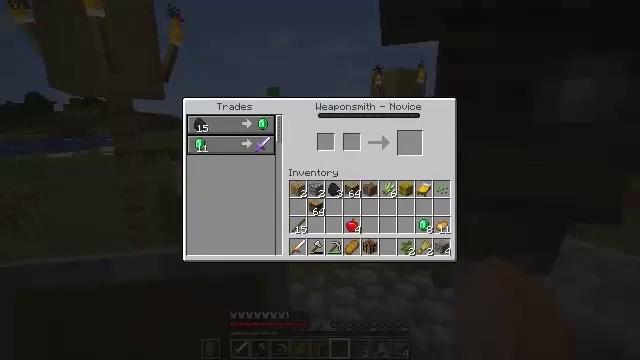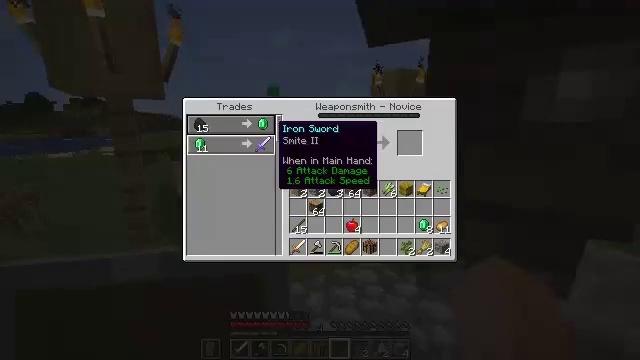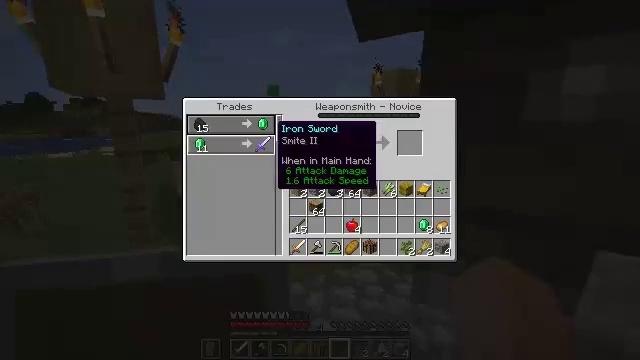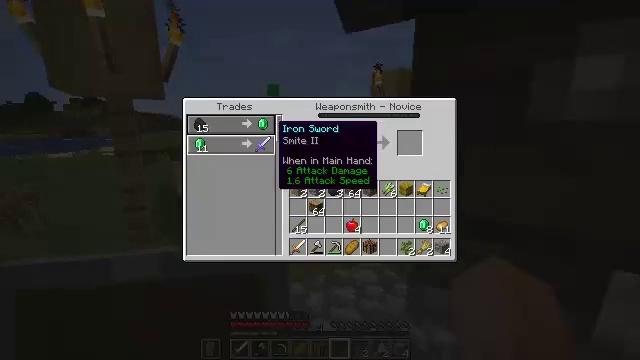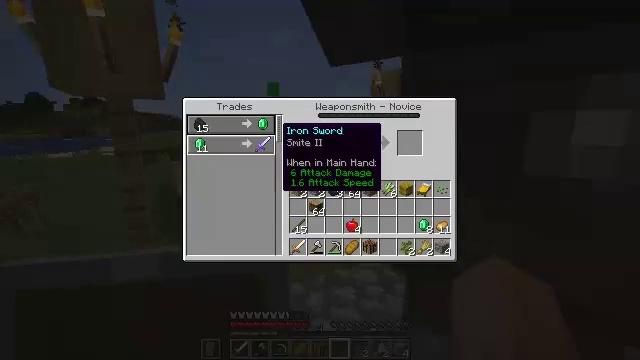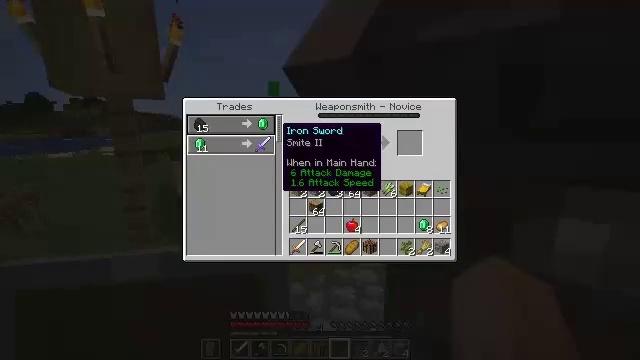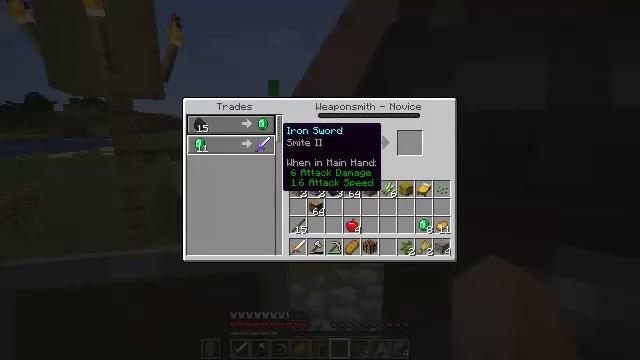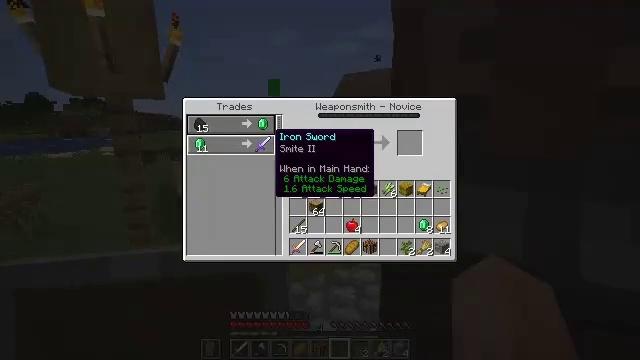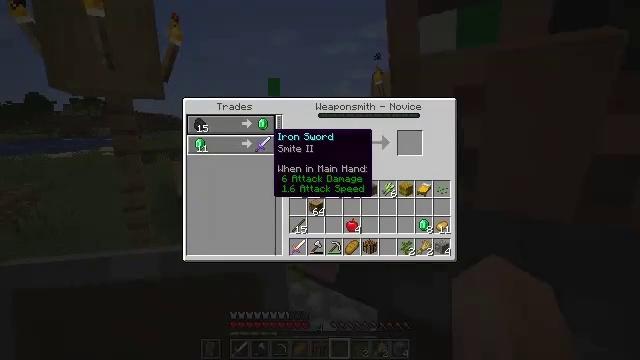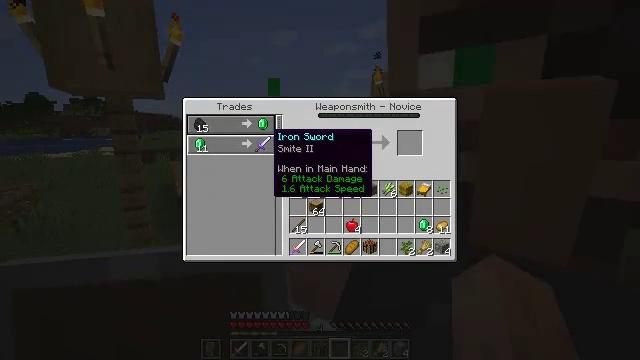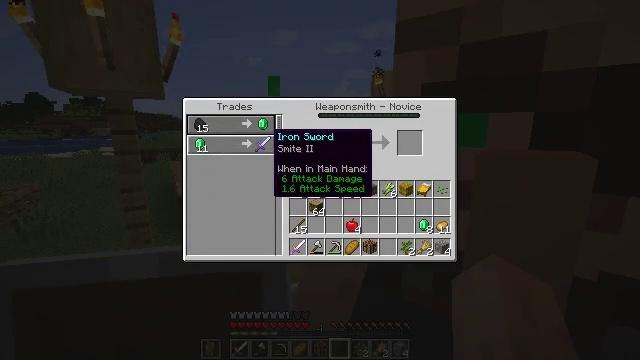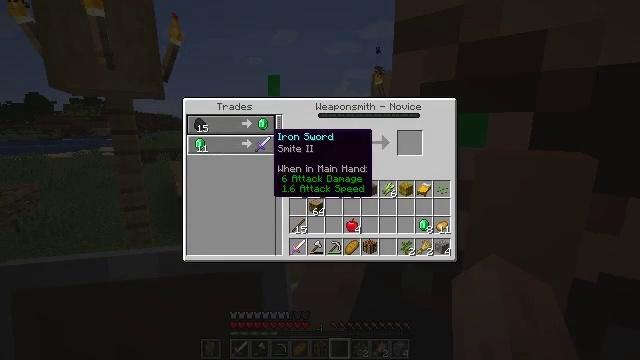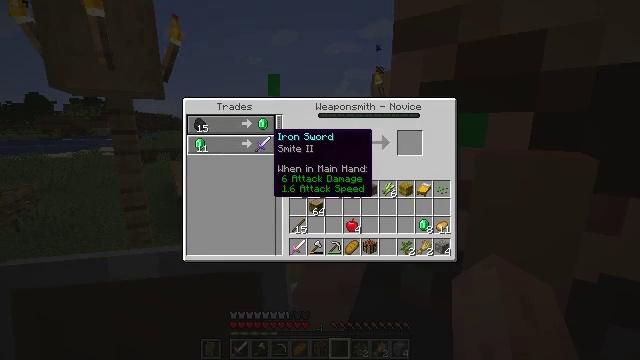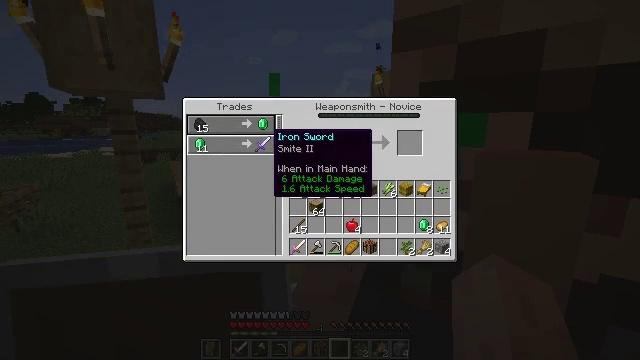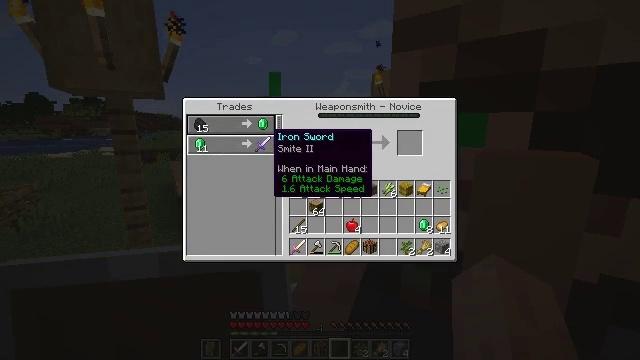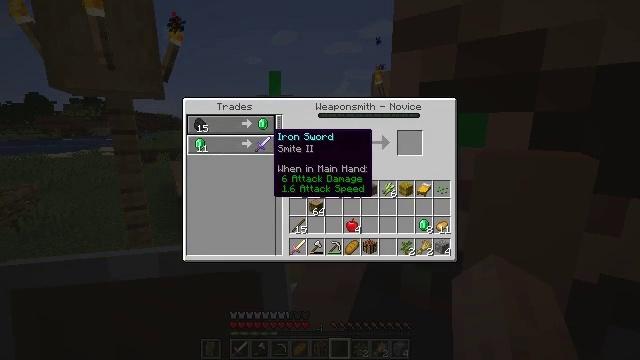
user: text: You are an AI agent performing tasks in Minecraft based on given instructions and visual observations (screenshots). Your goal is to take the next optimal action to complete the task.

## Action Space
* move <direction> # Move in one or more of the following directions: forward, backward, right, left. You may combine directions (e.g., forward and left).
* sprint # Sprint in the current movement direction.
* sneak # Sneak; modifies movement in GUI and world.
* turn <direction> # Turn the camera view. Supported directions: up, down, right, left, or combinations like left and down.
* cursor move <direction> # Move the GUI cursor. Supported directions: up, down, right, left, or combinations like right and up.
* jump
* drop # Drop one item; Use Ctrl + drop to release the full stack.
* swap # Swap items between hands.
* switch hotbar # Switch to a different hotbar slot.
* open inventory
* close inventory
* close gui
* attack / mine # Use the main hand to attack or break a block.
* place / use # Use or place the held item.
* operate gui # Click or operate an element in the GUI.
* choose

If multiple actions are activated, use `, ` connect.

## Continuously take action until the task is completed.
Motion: motion action
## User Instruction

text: Gather the grindstone to use later.
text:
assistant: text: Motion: no_op
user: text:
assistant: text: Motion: no_op
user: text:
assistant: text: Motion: no_op
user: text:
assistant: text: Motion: no_op
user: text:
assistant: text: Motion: no_op
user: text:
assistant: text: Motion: no_op
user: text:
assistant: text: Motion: no_op
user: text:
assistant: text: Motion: no_op
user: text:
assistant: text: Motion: no_op
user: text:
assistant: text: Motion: no_op
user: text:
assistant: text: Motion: no_op
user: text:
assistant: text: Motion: no_op
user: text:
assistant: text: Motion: no_op
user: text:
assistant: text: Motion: no_op
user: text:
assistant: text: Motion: no_op
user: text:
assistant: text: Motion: no_op
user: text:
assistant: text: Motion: no_op
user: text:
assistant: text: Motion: no_op
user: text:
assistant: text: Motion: no_op
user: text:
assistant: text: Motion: no_op
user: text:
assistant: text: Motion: no_op
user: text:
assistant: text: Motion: no_op
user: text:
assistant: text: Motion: no_op
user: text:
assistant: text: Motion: no_op
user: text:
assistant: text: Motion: no_op
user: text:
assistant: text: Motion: no_op
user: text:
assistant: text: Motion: no_op
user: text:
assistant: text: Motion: no_op
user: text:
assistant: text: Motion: no_op
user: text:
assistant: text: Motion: no_op